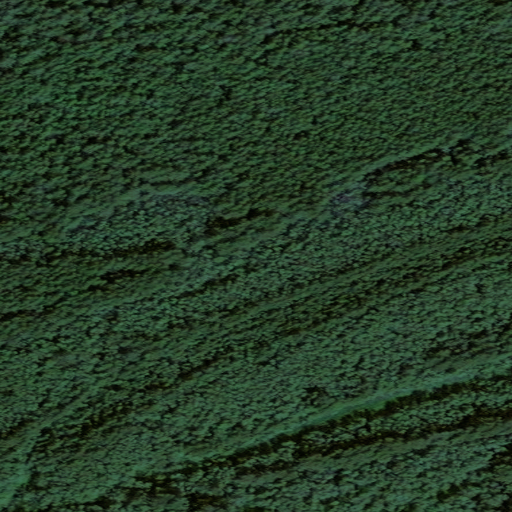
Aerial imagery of island in Alaska named Quail Island containing only unknown